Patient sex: M
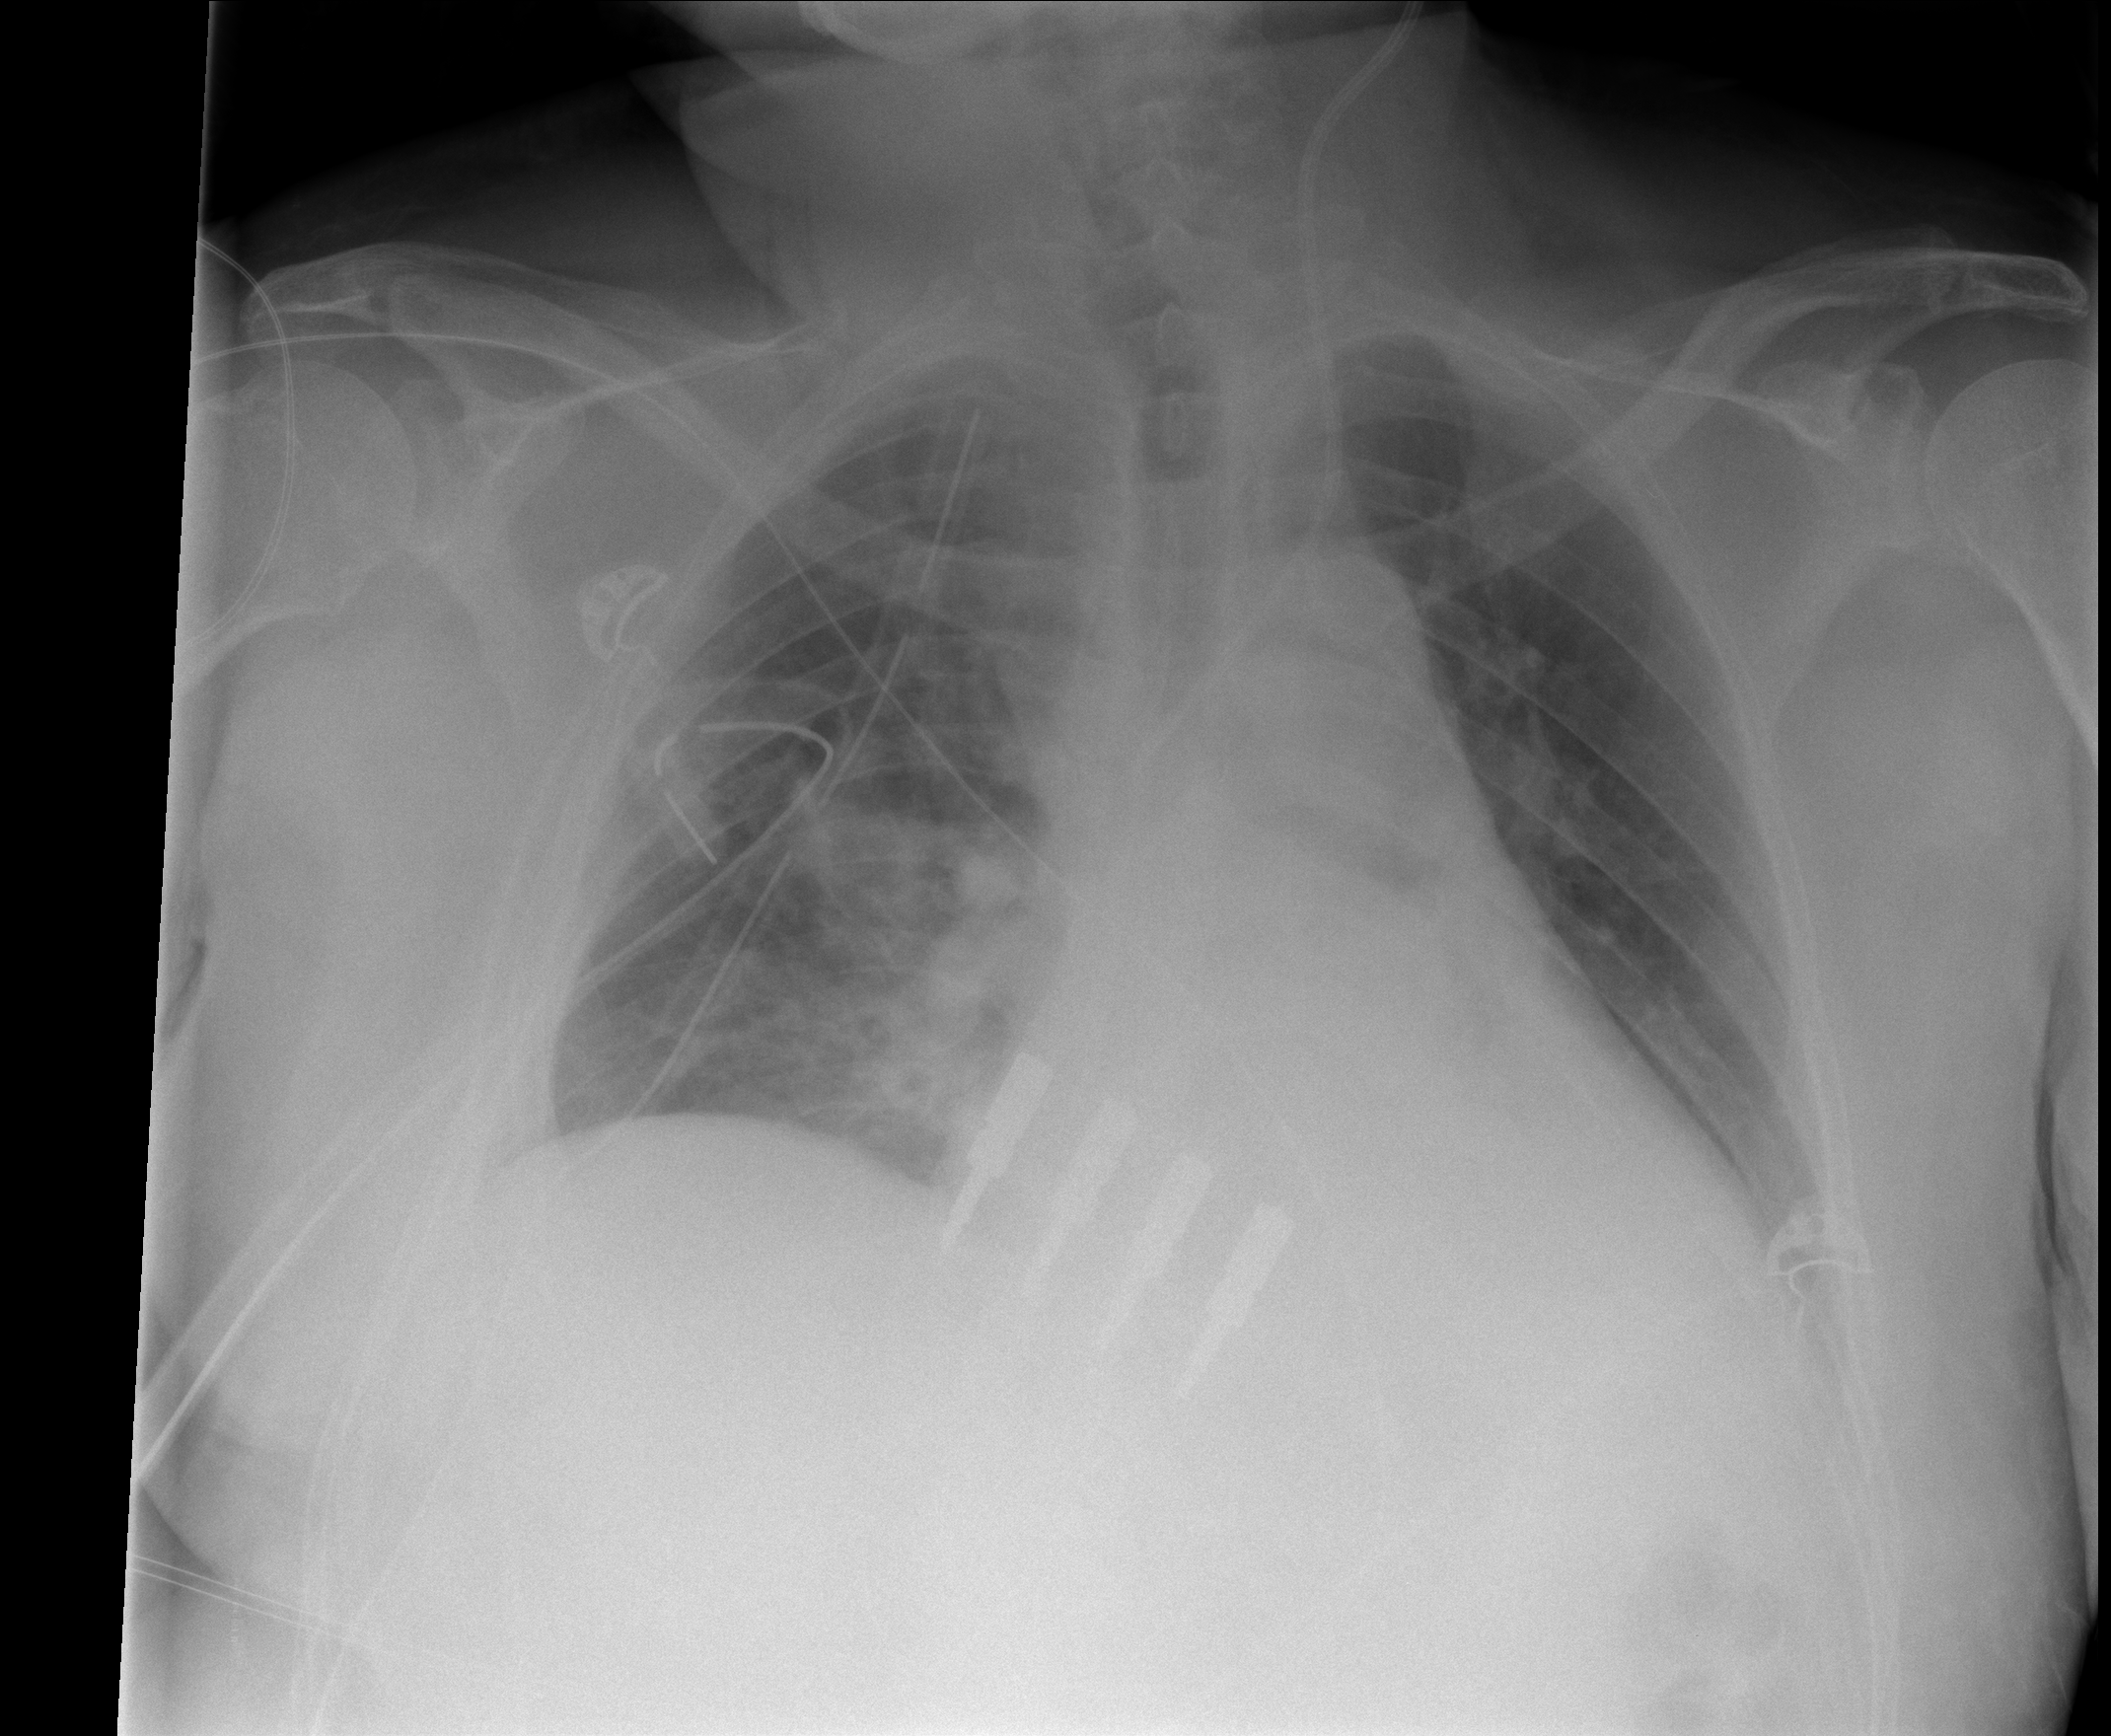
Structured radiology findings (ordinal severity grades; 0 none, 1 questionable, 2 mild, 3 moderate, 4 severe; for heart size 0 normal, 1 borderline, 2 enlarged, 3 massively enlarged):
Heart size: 1
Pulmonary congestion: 0
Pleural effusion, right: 1
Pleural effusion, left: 1
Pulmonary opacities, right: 2
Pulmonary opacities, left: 0
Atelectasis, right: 2
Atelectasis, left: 0